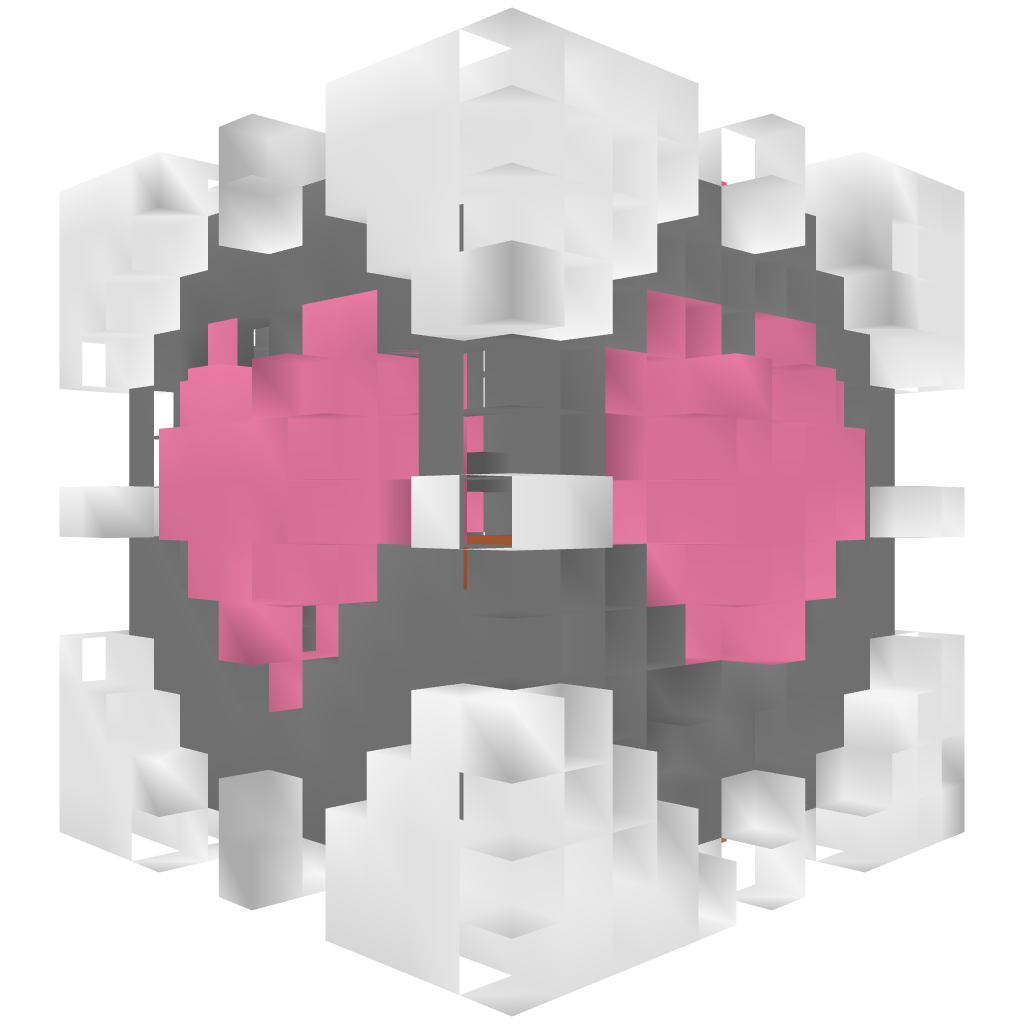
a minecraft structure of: Companion cube house